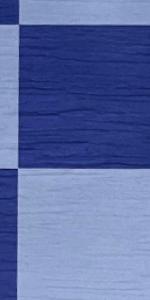
Label: Empty